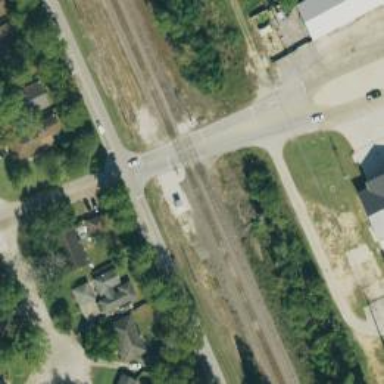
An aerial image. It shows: Level crossing with light signals and saltire markings.